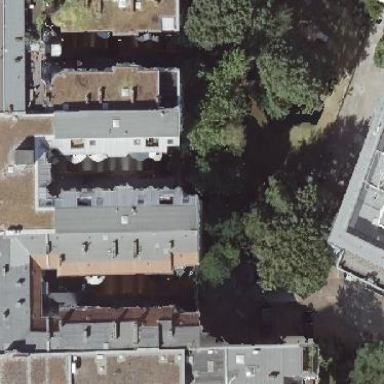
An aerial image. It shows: Unique apartment building with double saltbox roof shape.